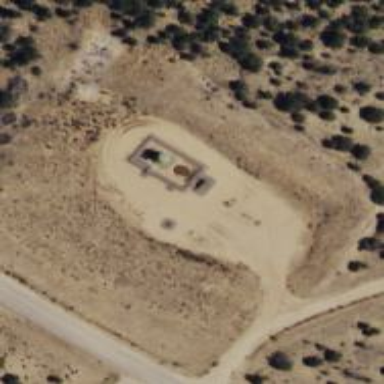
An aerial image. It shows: Storage tank with man-made structure.